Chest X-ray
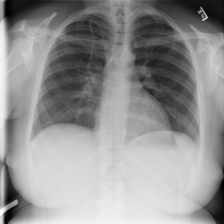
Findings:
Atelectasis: negative
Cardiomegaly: negative
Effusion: negative
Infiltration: negative
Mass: negative
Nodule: negative
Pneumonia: negative
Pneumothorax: negative
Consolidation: negative
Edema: negative
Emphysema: negative
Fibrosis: negative
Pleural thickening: negative
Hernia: negative